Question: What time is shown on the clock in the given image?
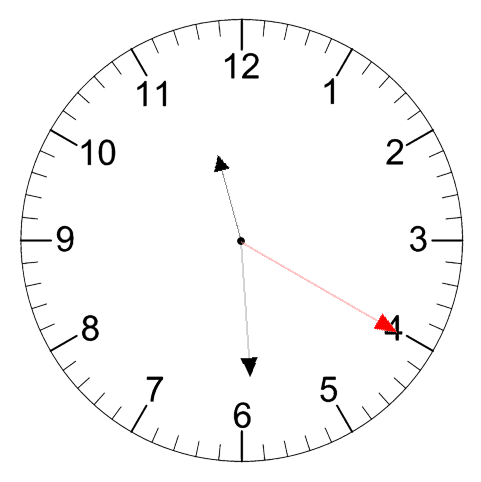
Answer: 11:29:20